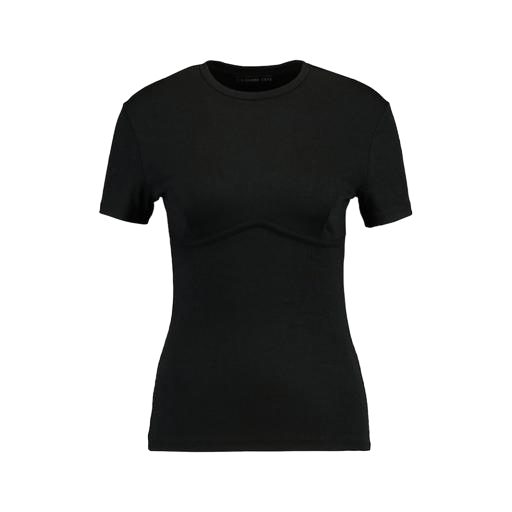
black fitted t-shirt, slim fit t-shirt, slim fitted black t-shirt, white background